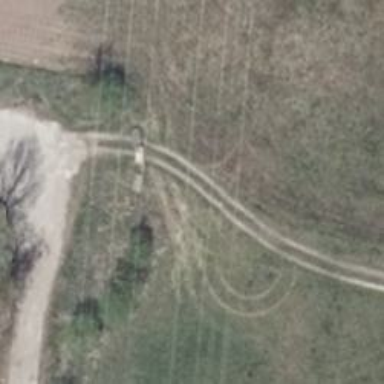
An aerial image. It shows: Grass track with grade5 tracktype.